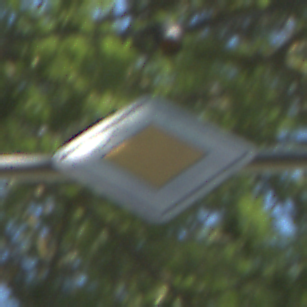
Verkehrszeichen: Vorfahrtsstrasse
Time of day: Midday
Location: Outdoor (Suburban)
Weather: Clear
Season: NotSpecified
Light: Natural